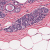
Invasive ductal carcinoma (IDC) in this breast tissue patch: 0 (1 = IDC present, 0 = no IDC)